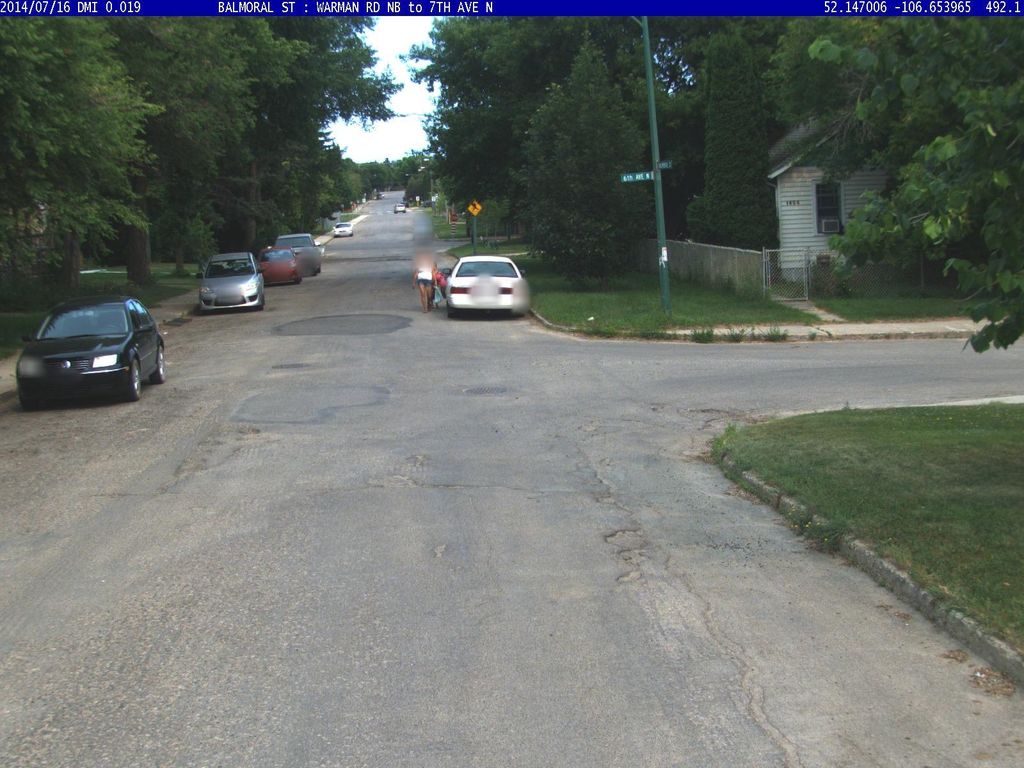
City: saskatoon